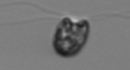
Label: flagellate_morphotype1